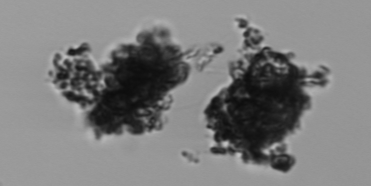
Label: Thalassiosira_TAG_external_detritus